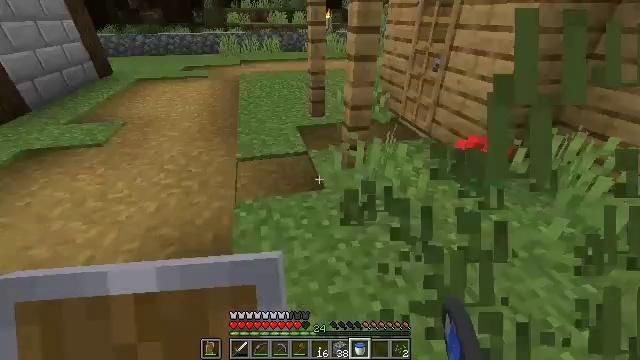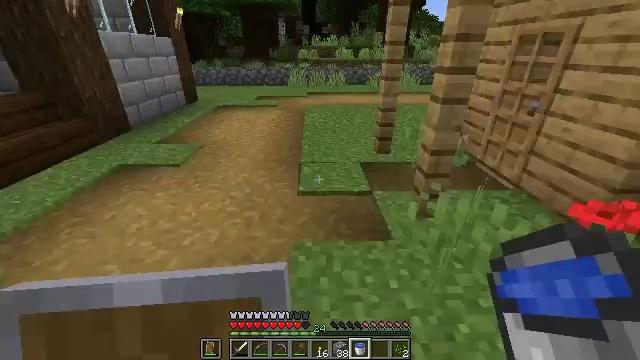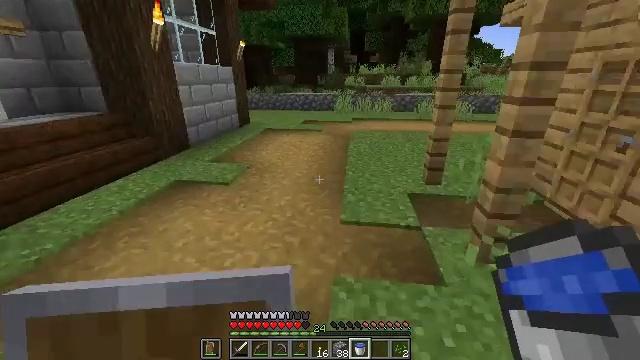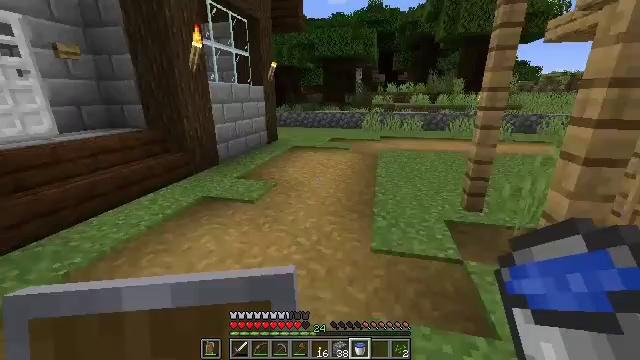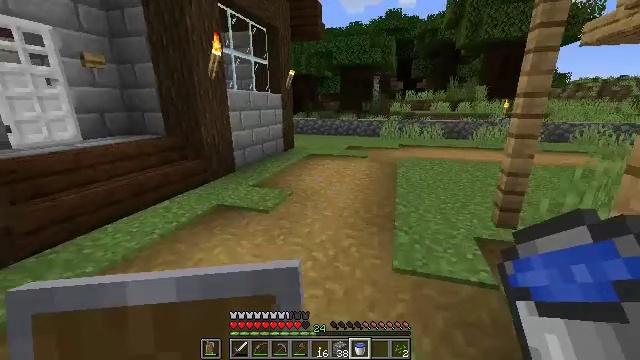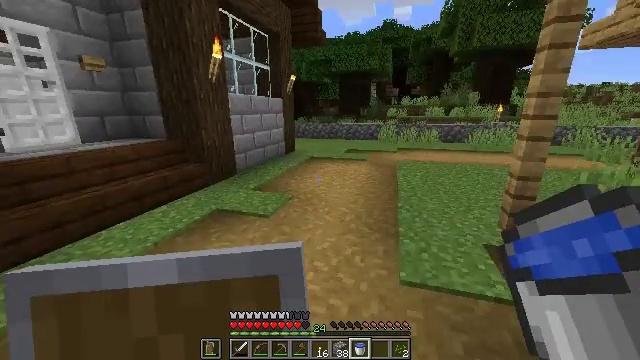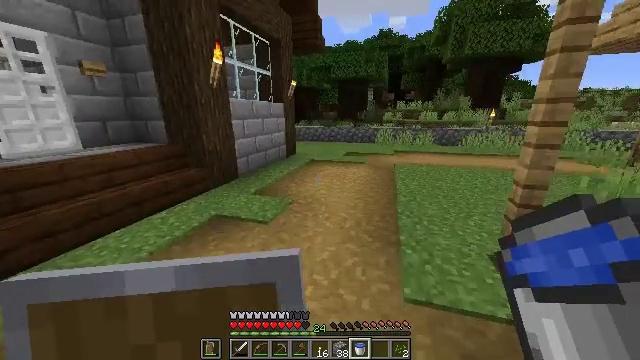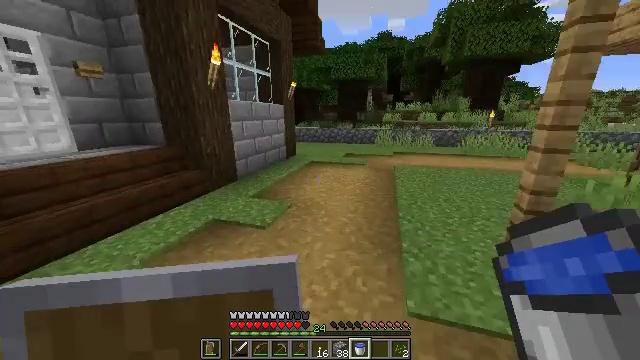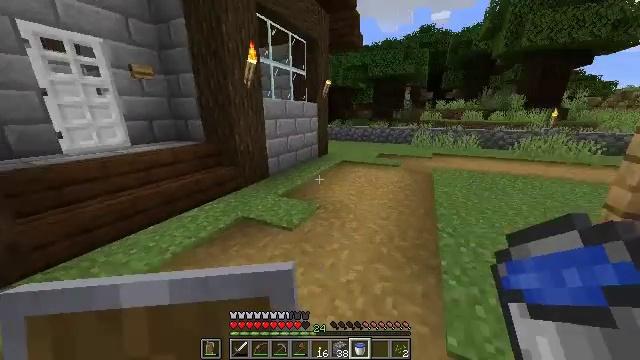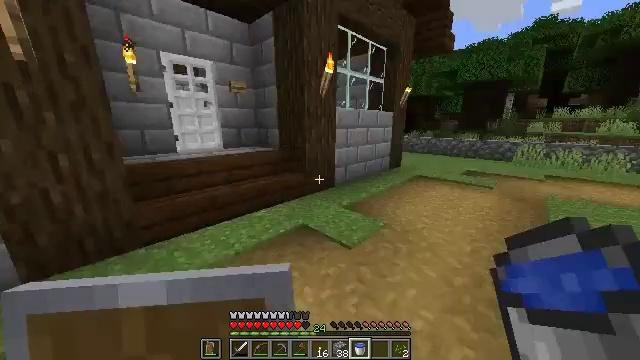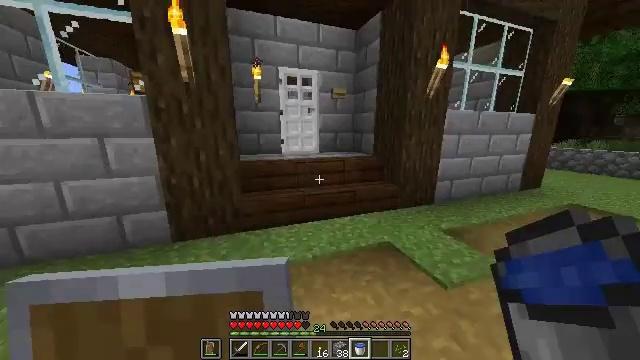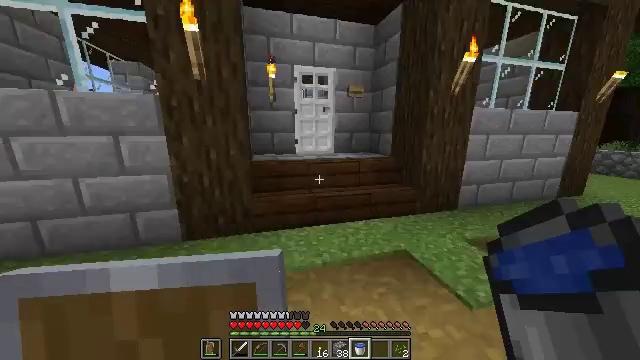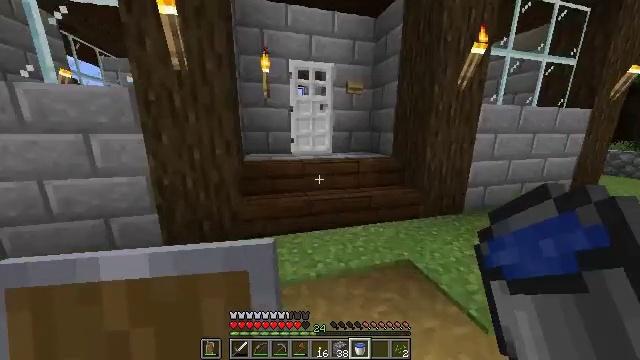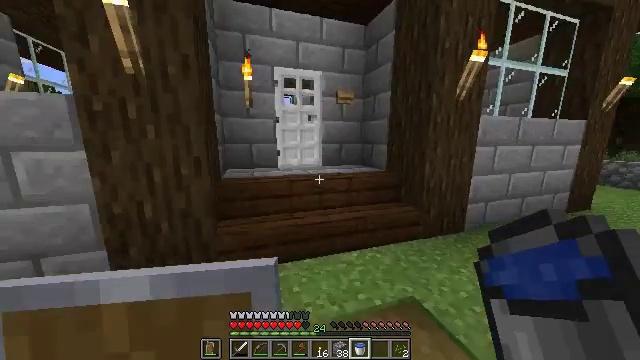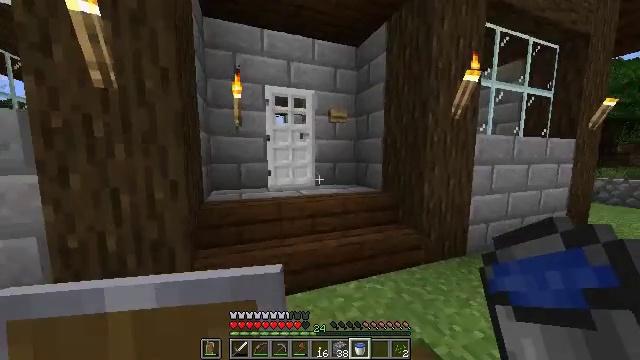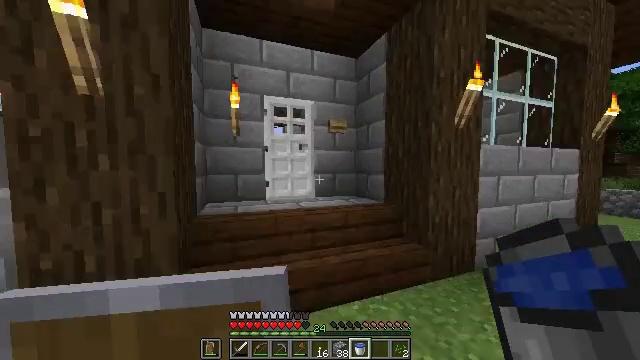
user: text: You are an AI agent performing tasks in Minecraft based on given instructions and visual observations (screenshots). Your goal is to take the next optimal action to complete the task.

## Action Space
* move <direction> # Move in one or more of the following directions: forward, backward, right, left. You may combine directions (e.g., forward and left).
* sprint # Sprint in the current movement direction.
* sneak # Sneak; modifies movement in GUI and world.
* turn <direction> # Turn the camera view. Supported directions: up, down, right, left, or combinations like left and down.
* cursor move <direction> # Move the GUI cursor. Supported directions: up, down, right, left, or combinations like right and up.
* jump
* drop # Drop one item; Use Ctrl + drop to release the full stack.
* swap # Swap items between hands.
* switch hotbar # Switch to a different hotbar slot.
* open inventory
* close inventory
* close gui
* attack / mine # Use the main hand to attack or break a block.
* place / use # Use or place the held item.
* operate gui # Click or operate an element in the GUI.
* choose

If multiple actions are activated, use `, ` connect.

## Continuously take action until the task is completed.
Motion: motion action
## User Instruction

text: Break the chest to retrieve items inside.
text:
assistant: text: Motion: move forward and move left, turn left and up
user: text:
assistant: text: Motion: move forward, turn left and up
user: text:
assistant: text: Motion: move forward, turn left and up
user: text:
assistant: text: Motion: move forward, sprint, turn left and up
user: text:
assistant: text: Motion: move forward, sprint
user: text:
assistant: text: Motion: move forward
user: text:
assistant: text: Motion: move forward
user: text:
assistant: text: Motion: move forward, turn left
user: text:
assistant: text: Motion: move forward, turn left and up
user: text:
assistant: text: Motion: move forward, turn left and up
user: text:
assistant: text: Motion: move forward, turn left
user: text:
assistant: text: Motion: move forward
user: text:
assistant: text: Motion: move forward, turn right and up
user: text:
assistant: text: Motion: move forward, turn right and up
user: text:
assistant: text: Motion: move forward, turn up
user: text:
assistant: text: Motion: move forward, turn right and up
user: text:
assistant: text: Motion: move forward, turn right and up
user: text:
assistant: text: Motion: move forward
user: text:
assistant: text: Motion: move forward
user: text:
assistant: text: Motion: move forward
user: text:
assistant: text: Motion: move forward
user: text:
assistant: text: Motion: move forward
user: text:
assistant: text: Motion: move forward
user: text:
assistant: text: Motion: move forward
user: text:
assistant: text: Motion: move forward
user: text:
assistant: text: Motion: no_op
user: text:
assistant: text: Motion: turn down
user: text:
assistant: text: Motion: turn down
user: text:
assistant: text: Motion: turn down
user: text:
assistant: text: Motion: use / place